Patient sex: F
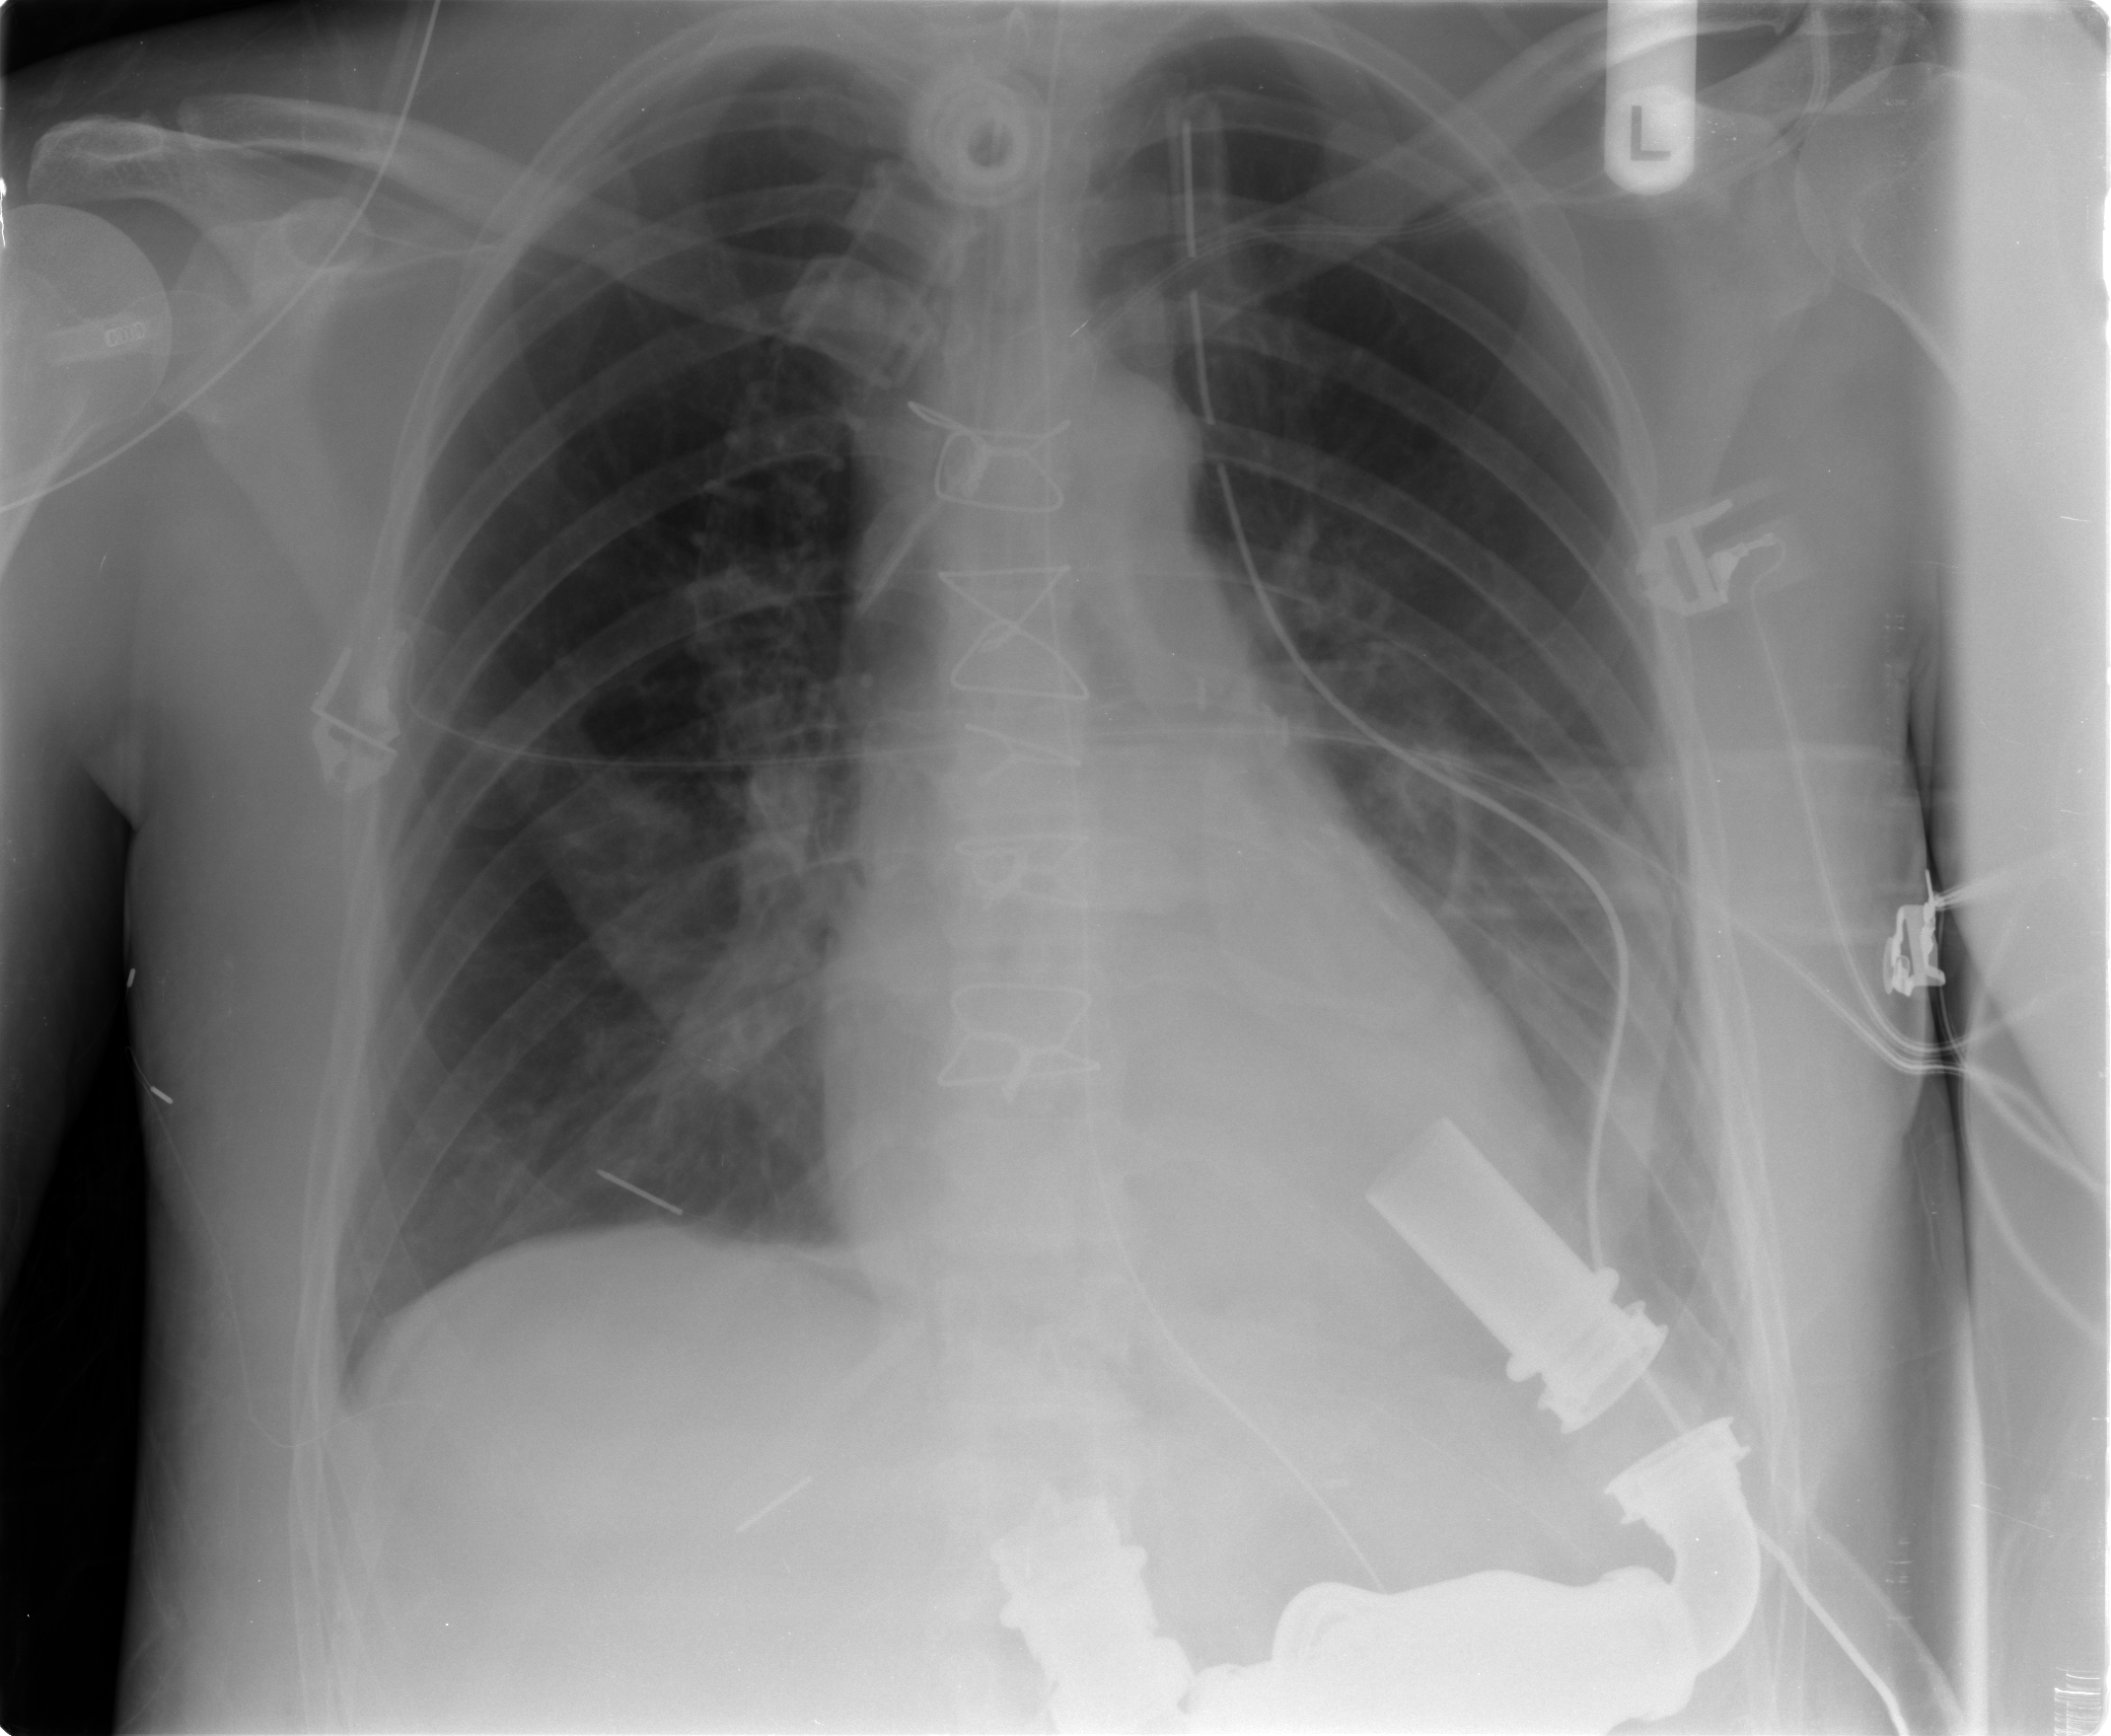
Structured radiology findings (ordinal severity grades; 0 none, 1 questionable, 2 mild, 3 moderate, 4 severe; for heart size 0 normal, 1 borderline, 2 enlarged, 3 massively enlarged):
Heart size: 1
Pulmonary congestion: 0
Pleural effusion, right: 1
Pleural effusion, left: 1
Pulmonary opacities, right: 0
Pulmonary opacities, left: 0
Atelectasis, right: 0
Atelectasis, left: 2